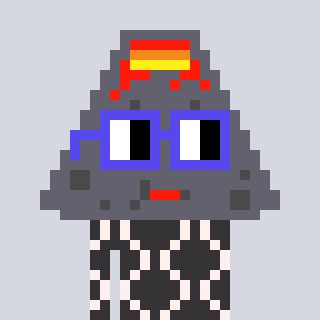
a pixel art character with square blue glasses, a volcano-shaped head and a grayscale-colored body on a cool background